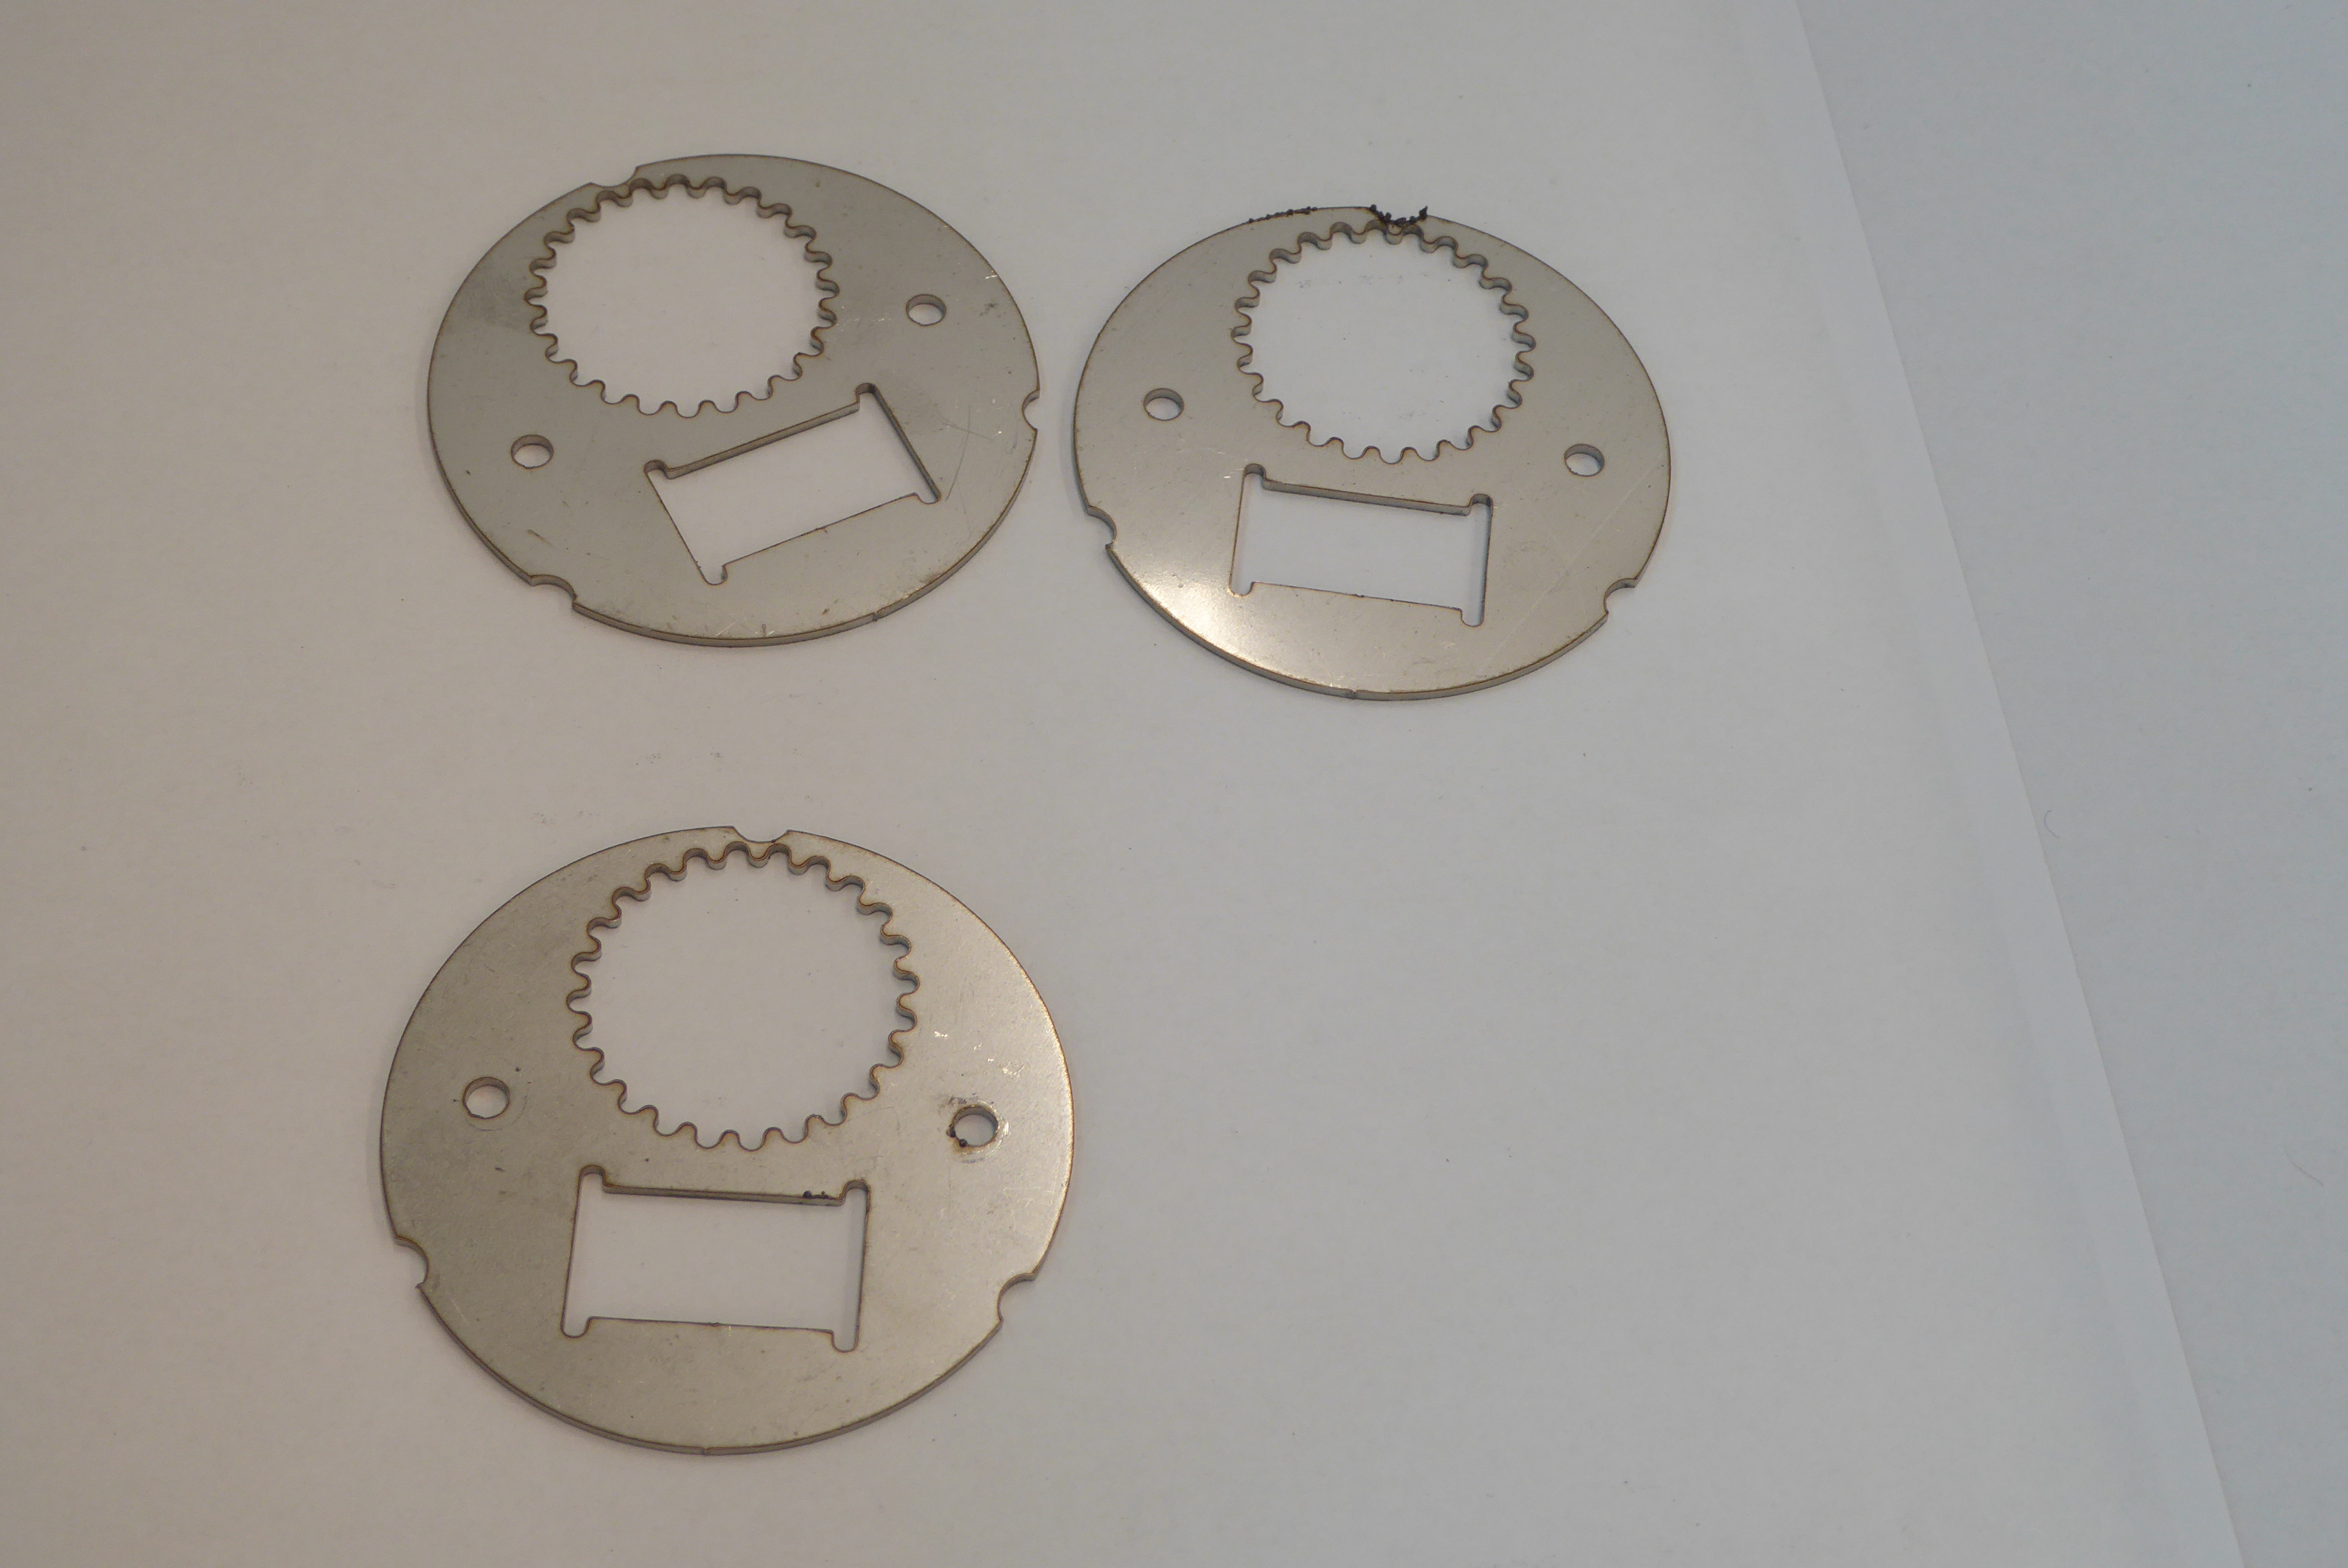
Label: Bottle Opener - Inlay